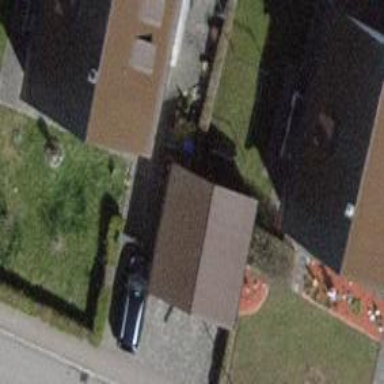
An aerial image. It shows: Group of garages.